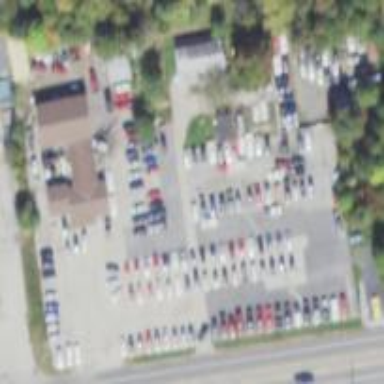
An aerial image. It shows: Shop that sells cars.